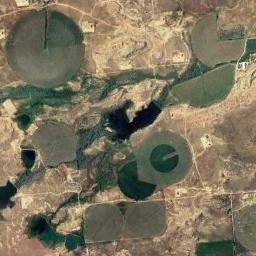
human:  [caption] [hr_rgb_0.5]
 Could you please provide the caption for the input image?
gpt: Some bare circle farmland are in the bare land .

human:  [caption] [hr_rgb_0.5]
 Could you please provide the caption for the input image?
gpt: More than twenty round farms of the same size are neatly arranged .

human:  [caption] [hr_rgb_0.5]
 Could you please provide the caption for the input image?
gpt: Several green, Tan-colored, Circular fields, Including semi-circular and uneven .

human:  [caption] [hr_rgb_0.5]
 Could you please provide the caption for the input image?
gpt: Several green circular or fan-shaped farmlands with different radii and radians are surrounded by wasteland and some roads go through the wasteland .

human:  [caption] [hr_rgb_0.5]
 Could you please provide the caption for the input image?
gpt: There are several circular farmlands among a wasteland .